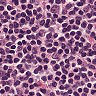
Metastatic tissue present: no